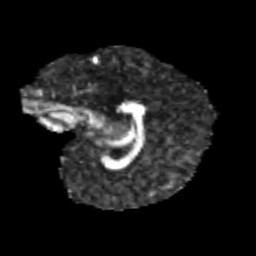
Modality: FA
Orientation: sagittal
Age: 11
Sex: female
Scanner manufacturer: siemens
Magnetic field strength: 3 T
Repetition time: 3.8 s
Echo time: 0.07 s